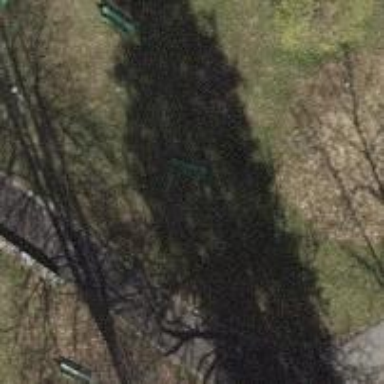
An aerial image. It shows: Bench.